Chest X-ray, AP view. Patient: 54 years old, sex M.
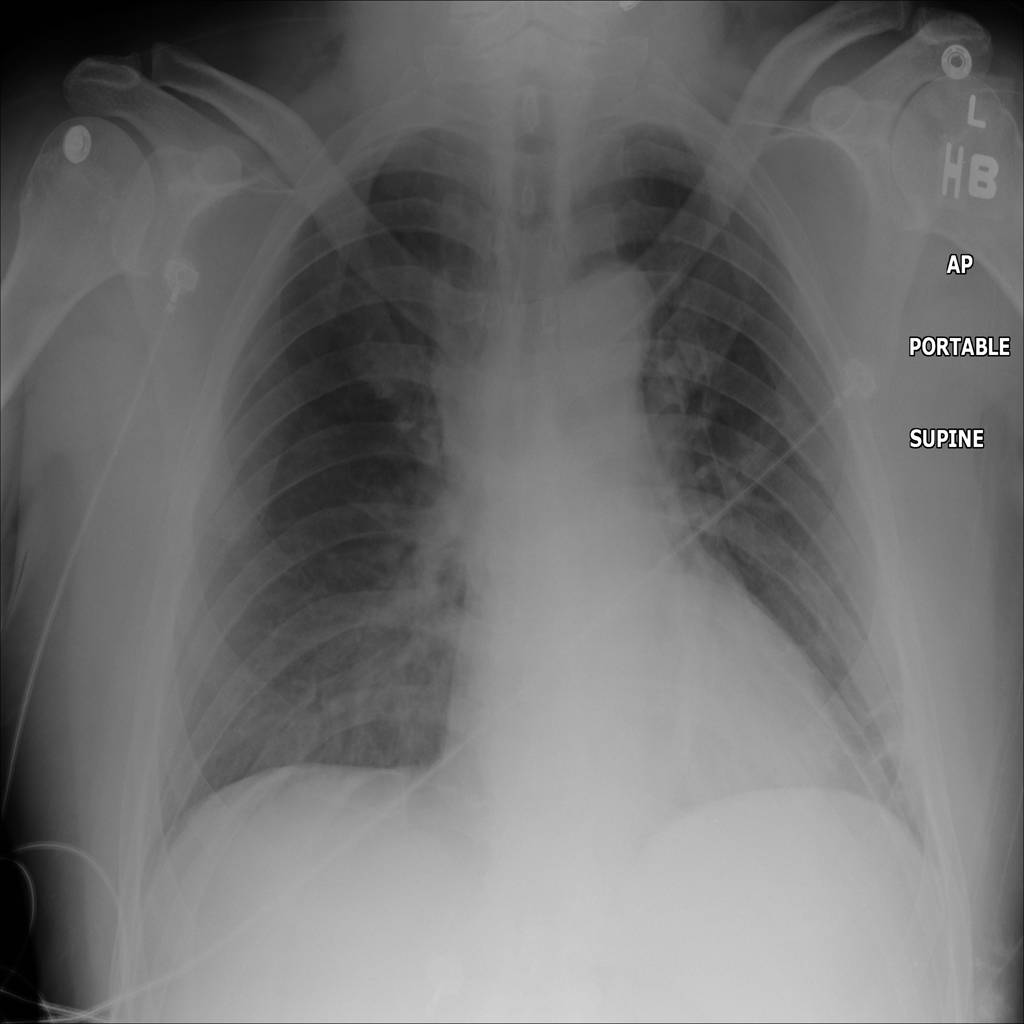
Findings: Atelectasis, Infiltration